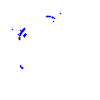
Particle: kaon